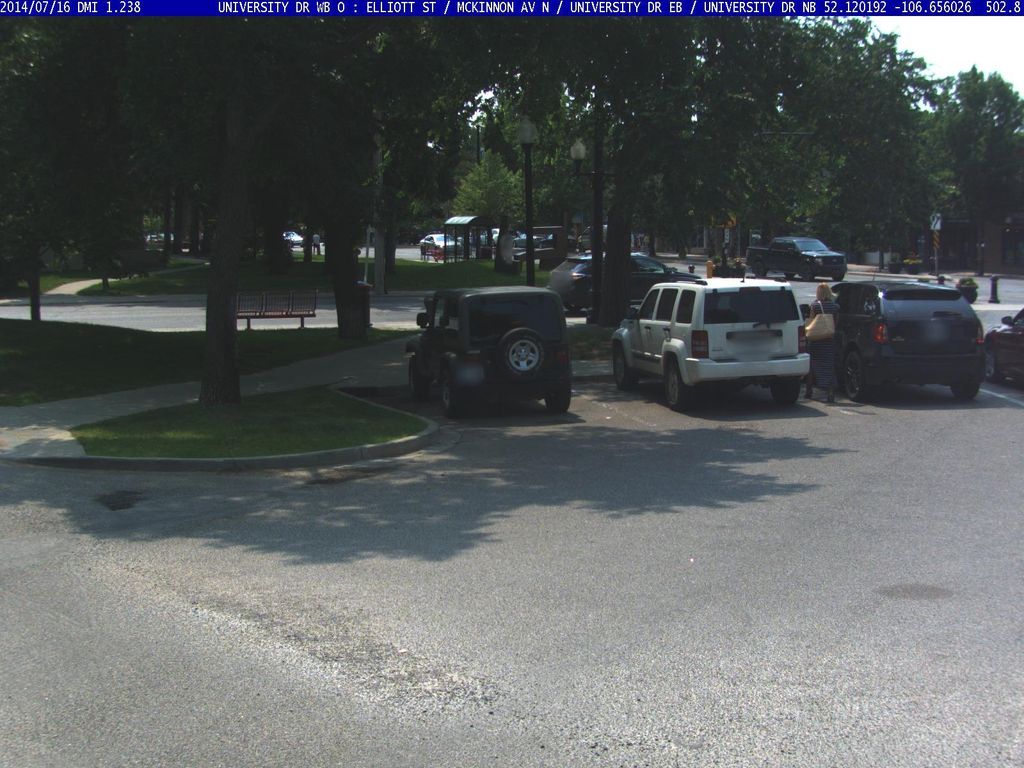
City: saskatoon